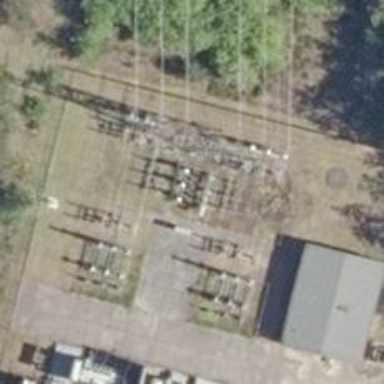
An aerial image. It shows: Switch used for power control.